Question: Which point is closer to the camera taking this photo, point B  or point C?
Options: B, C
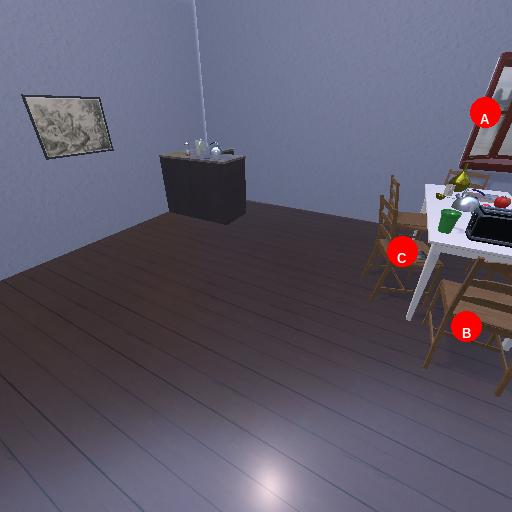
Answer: B